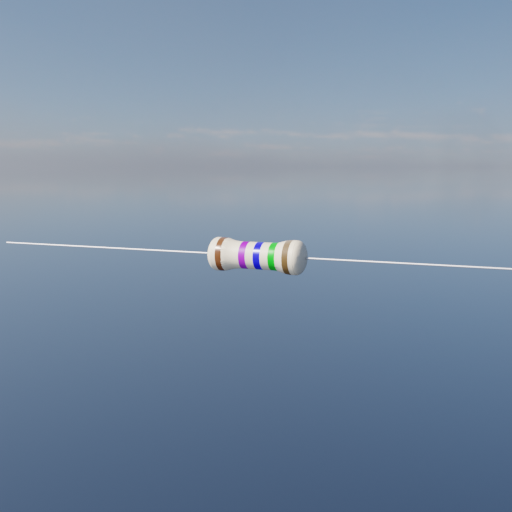
Resistor colour bands (in order): brown, violet, blue, green, brown